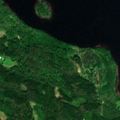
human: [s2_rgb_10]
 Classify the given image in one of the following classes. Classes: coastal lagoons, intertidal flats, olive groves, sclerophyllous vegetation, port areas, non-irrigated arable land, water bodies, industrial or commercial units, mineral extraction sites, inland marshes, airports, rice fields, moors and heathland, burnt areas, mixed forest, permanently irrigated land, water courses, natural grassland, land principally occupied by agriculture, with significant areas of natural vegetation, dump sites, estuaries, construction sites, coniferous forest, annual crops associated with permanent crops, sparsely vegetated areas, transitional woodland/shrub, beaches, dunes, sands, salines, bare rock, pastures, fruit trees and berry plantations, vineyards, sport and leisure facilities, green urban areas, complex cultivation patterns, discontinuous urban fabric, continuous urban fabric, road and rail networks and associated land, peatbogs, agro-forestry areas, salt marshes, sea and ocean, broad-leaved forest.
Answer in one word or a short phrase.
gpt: broad-leaved forest, coniferous forest, mixed forest, water bodies